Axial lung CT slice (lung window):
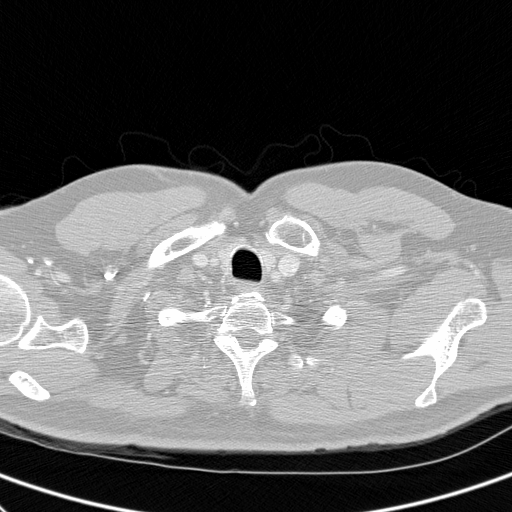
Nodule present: no